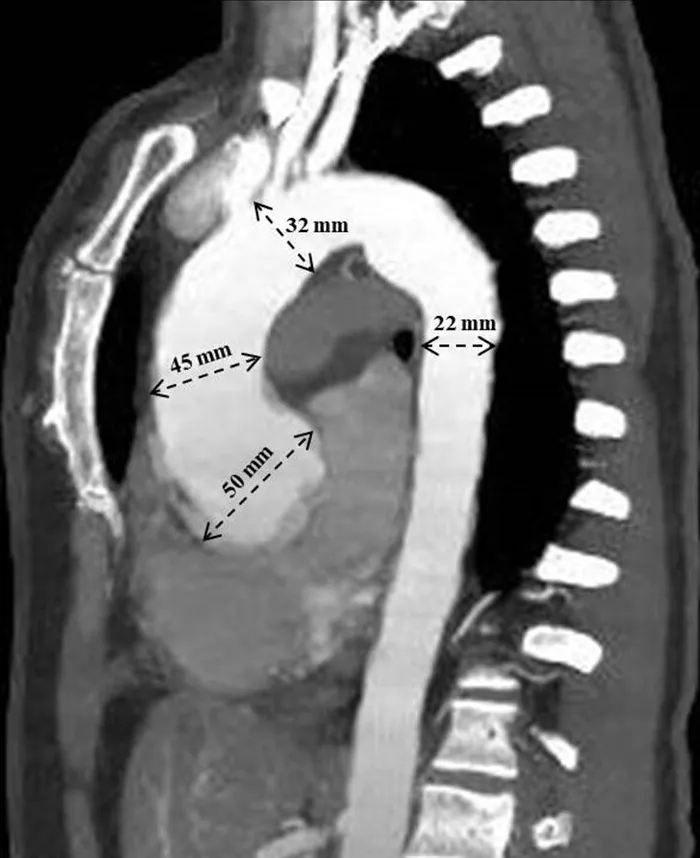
Contrast-enhanced chest CT angiography showing dilatation of the aortic root with a diameter greater than 50 mm in the ascending segment, the ascending segment 45 mm, the aortic arch 32 mm and the descending segment 22 mm.
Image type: radiology (ct)